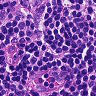
Metastatic tissue present: no